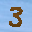
Label: 3